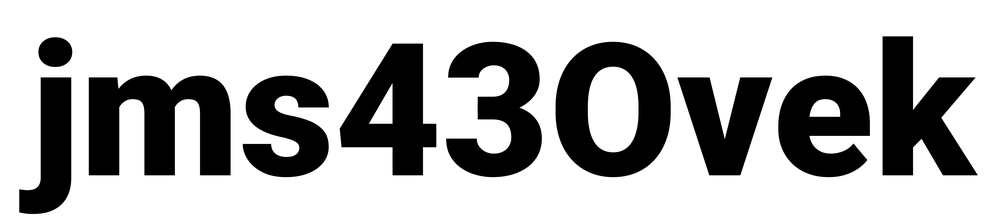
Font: Roboto_Black